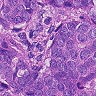
Metastatic tissue present: yes